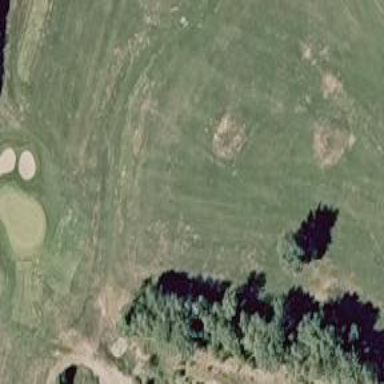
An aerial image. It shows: Golf pitch.